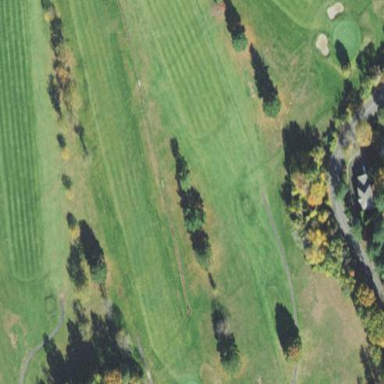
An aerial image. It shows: Grassy fairway on golf course.